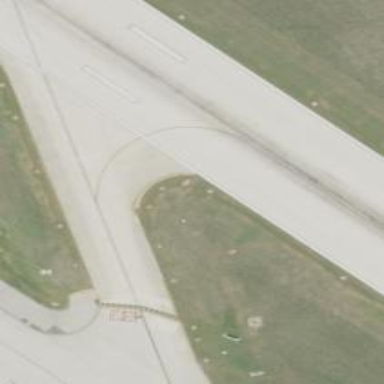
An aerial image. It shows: Image of taxiway at airport.